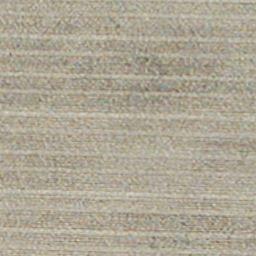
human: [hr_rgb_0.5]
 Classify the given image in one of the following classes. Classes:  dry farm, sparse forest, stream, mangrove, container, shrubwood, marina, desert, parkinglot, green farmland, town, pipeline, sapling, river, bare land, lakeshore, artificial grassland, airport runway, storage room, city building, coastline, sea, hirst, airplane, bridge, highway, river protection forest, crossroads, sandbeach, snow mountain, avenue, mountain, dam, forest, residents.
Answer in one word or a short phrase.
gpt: dry farm